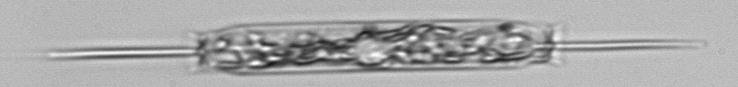
Label: Ditylum_brightwellii